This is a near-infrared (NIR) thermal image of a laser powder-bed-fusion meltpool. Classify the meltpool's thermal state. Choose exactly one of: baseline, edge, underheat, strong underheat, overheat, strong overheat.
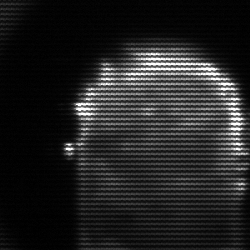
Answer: baseline